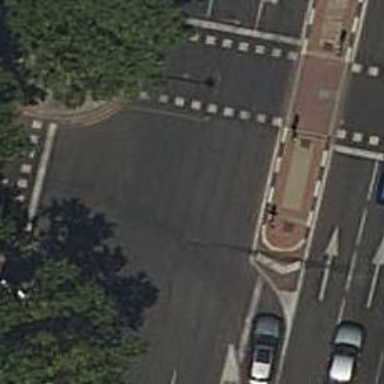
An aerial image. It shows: Road with traffic signals.